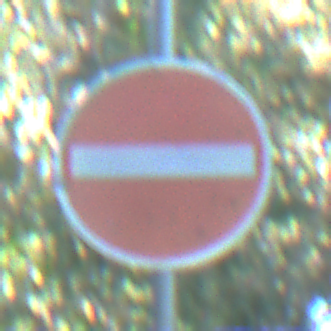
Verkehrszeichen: VerbotDerEinfahrt
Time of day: MorningAfternoon
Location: Outdoor (Nature)
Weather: Clear
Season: NotSpecified
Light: Natural